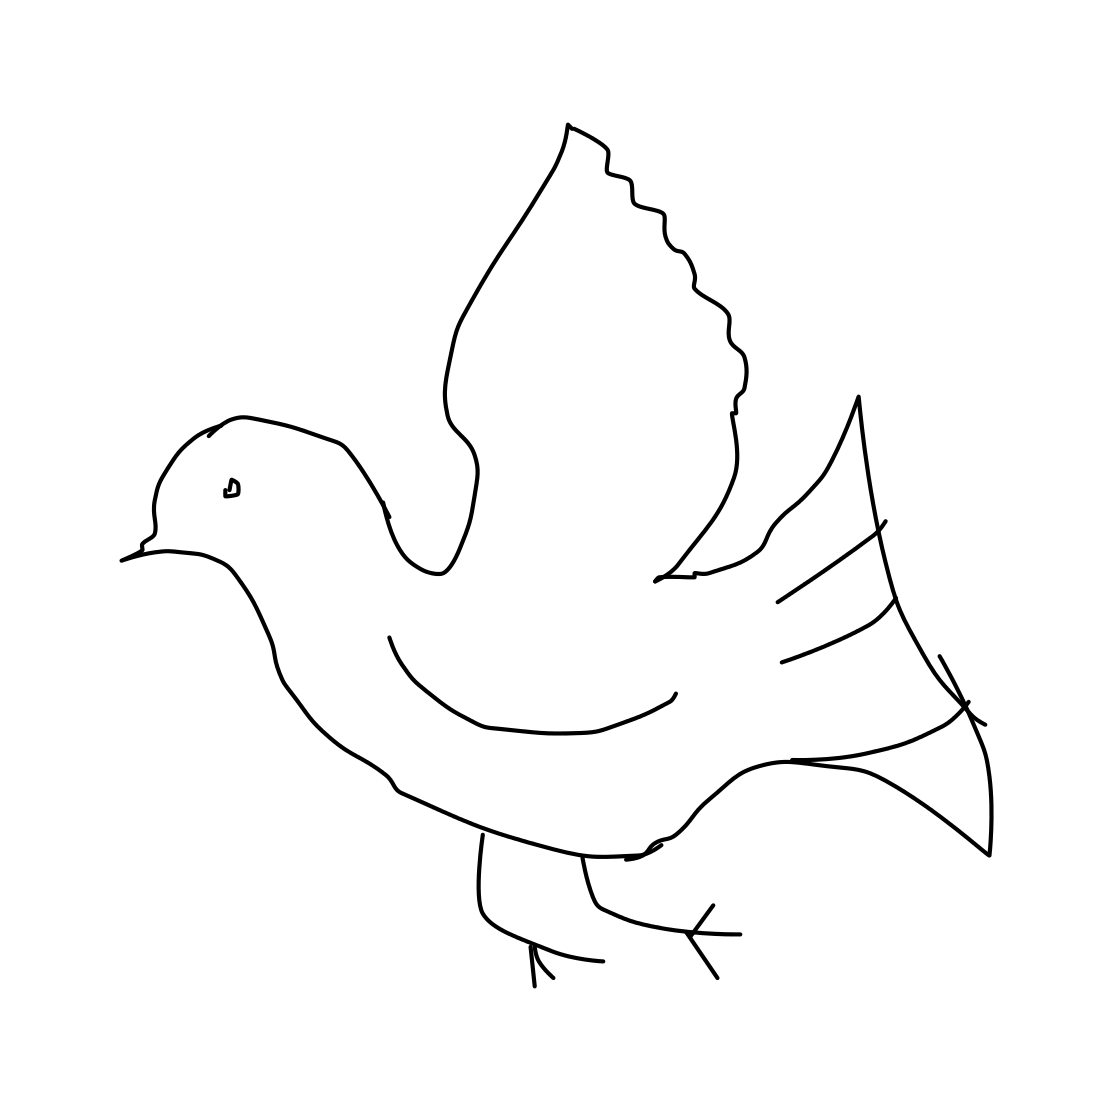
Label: pigeon